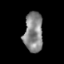
Tissue: skin
Cell type: Epithelial cells
Senescence score: 0.215
Nuclear area (px): 738
Mean DAPI intensity: 133.978